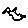
Label: bird